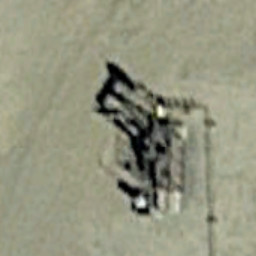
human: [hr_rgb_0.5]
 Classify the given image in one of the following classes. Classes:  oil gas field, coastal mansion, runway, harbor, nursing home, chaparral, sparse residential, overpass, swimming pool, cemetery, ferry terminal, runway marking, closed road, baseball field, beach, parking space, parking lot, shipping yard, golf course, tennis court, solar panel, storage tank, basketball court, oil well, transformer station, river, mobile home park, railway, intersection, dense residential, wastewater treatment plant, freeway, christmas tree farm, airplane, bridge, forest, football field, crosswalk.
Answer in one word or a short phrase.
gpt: oil well